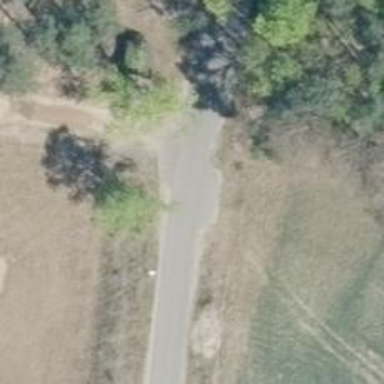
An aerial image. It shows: Passing place on the road.